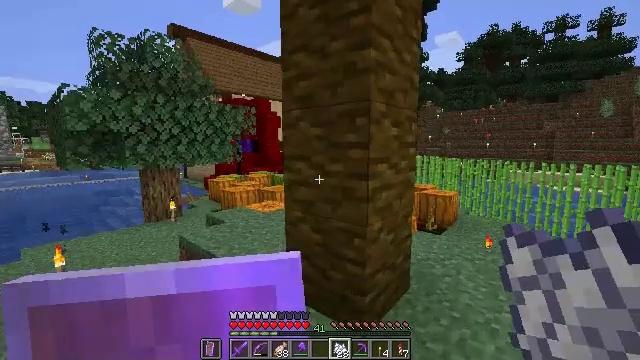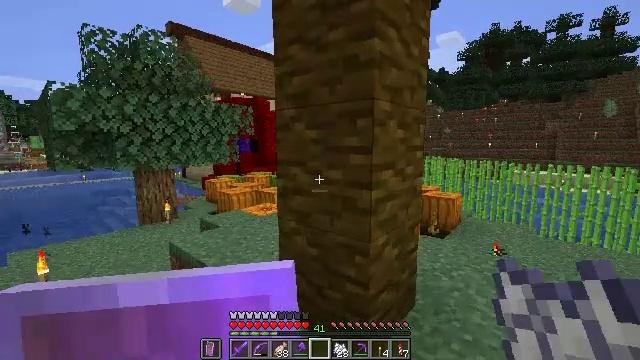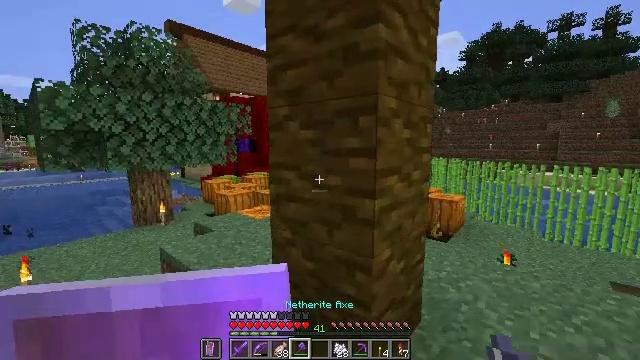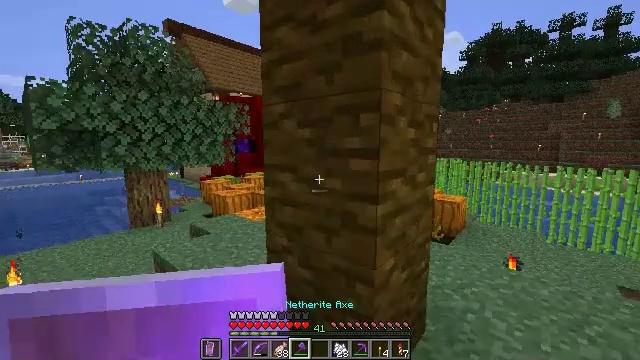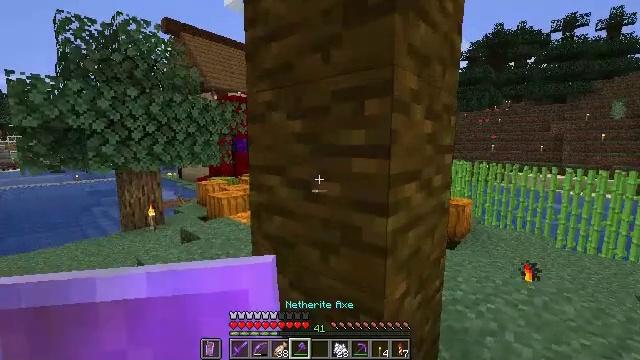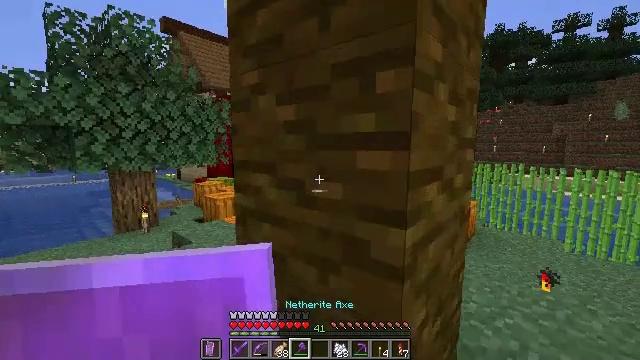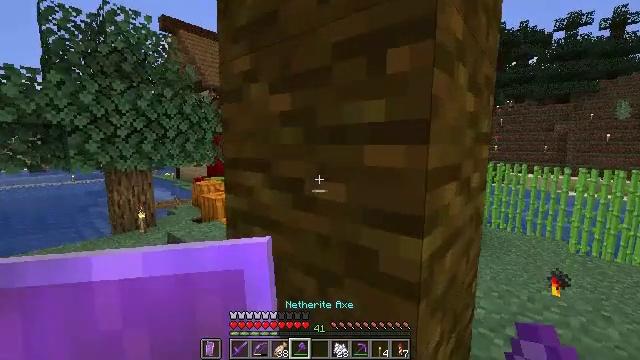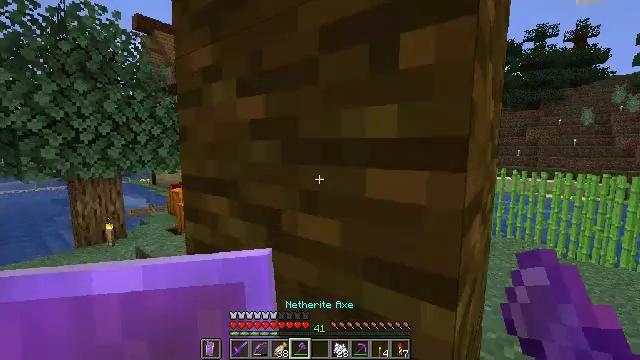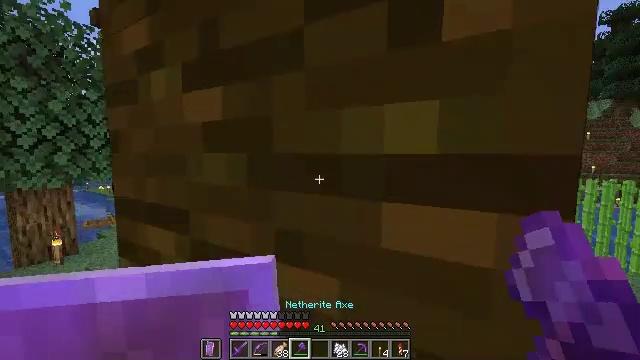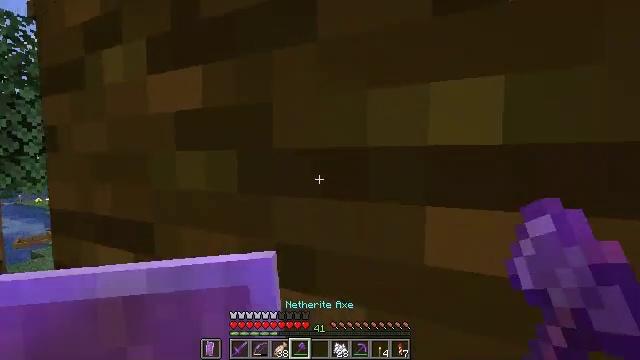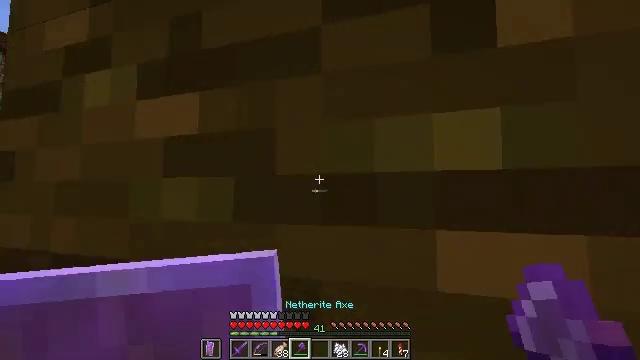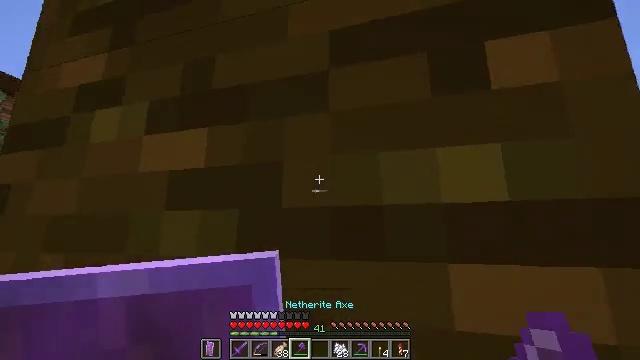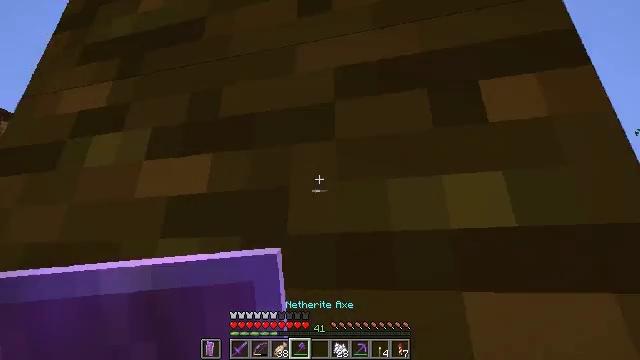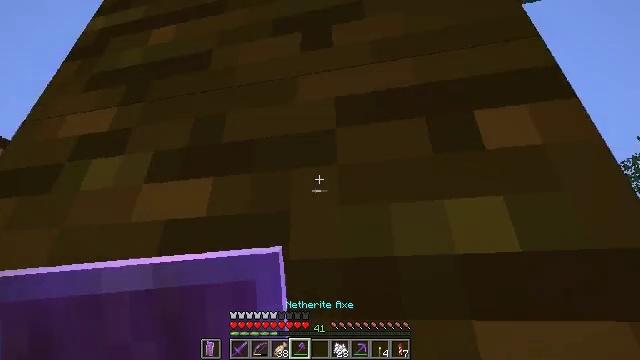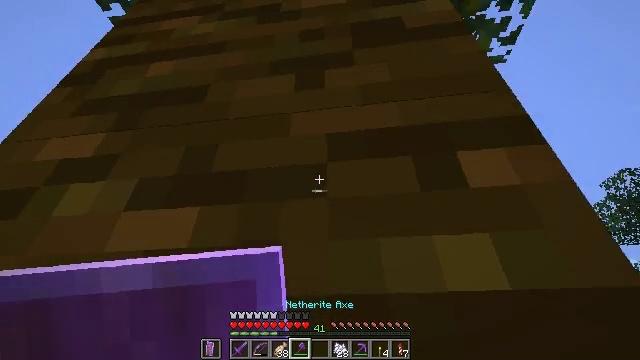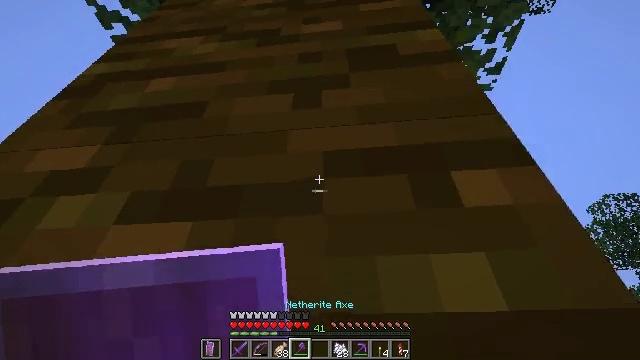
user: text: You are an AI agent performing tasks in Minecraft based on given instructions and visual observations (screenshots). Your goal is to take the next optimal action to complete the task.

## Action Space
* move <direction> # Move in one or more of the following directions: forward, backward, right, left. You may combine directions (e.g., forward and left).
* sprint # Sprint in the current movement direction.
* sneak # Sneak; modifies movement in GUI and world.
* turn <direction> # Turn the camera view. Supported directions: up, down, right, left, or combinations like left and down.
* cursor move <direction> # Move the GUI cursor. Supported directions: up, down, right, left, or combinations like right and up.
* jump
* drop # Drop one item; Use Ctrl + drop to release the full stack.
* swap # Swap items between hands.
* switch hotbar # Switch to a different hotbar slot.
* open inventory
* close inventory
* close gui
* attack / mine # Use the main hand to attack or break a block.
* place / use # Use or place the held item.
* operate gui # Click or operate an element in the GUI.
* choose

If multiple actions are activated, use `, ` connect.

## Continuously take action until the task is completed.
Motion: motion action
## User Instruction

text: Use an axe to chop the jungle log.
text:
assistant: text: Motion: move forward
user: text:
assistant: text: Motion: move forward
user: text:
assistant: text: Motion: move forward
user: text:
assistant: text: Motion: move forward
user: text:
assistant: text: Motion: move forward
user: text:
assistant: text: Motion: move forward
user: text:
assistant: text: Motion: move forward, turn right and up
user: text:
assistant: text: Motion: move forward, turn right and up
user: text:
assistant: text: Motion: turn right and up
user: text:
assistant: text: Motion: turn right and up
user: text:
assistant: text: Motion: turn right and up
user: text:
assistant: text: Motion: turn right and up
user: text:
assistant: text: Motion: turn right and up
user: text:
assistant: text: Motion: turn right and up
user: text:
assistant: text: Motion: turn right and up
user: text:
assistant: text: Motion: no_op
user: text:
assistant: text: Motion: attack / mine
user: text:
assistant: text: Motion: attack / mine
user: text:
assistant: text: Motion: attack / mine
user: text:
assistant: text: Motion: attack / mine
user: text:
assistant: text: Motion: attack / mine
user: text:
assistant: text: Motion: attack / mine
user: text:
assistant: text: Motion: attack / mine
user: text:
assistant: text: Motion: turn up, attack / mine
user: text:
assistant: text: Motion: turn up, attack / mine
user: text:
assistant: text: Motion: turn up, attack / mine
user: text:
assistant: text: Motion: attack / mine
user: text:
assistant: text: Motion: attack / mine
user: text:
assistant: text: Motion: attack / mine
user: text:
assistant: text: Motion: attack / mine